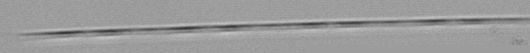
Label: Pseudo-nitzschia